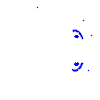
Particle: electron